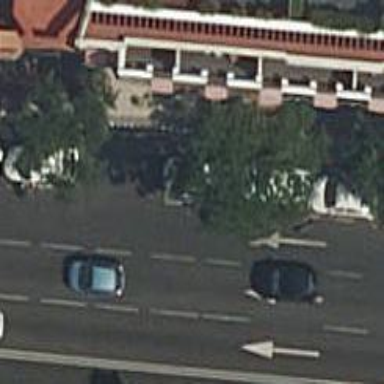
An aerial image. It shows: Taxi stand.